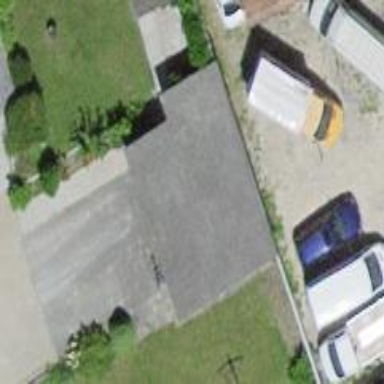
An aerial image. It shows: Garage.